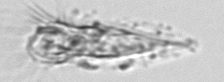
Label: Tintinnina